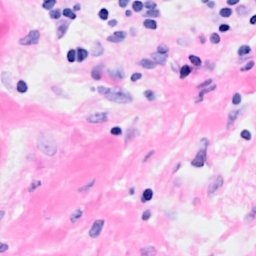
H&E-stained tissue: Breast